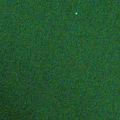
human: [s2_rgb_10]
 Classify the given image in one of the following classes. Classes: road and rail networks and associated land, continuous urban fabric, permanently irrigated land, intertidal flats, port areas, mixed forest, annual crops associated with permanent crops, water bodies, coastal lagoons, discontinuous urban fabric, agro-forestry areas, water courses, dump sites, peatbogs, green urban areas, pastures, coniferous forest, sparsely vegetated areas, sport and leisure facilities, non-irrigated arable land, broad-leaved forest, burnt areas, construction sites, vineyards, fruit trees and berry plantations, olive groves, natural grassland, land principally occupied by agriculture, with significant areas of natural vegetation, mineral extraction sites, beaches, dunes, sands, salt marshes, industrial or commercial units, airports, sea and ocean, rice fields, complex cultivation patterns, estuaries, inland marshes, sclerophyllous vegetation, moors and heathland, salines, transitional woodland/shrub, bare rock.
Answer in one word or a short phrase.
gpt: sea and ocean